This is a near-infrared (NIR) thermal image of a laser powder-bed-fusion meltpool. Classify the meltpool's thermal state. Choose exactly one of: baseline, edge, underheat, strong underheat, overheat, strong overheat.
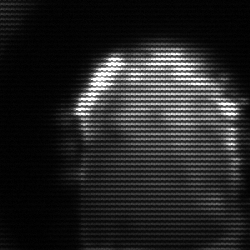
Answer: baseline